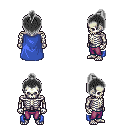
a pixel art fantasy rpg character, male body template, skeleton, blue cape, magenta pants, gray short topknot hairstyle, four views (front, back, left, right), 2x2 character sprite sheet, small pixel art, hard edges, no anti-aliasing